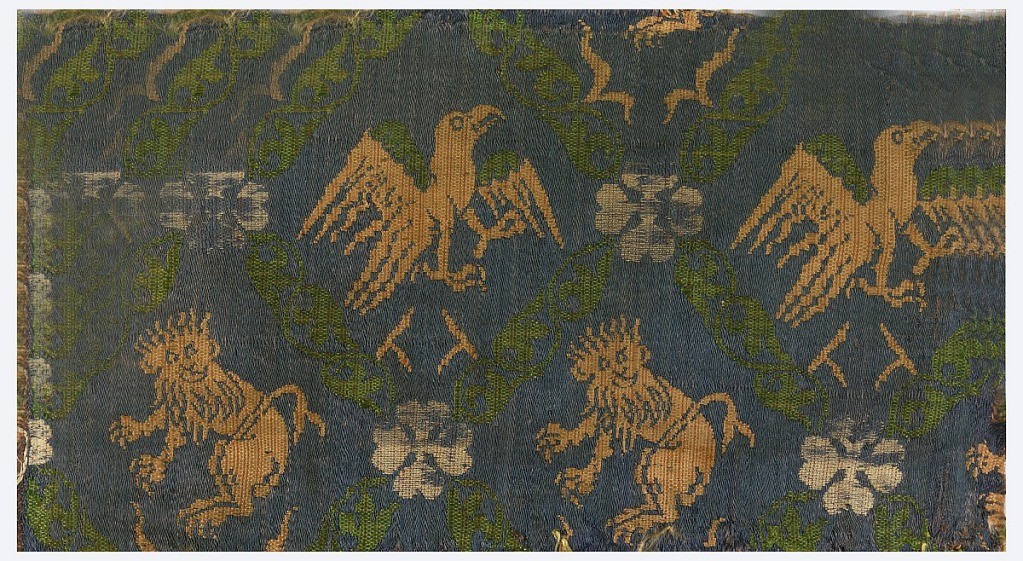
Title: Fragment
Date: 15th century
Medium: silk Technique: two interconnected structures (5 harnes satin pattterned with plain weave)
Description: Green trellis formed by intersecting diagonal lines with white flowers. Each compartment contains a bird or a lion in beige. Blue background.